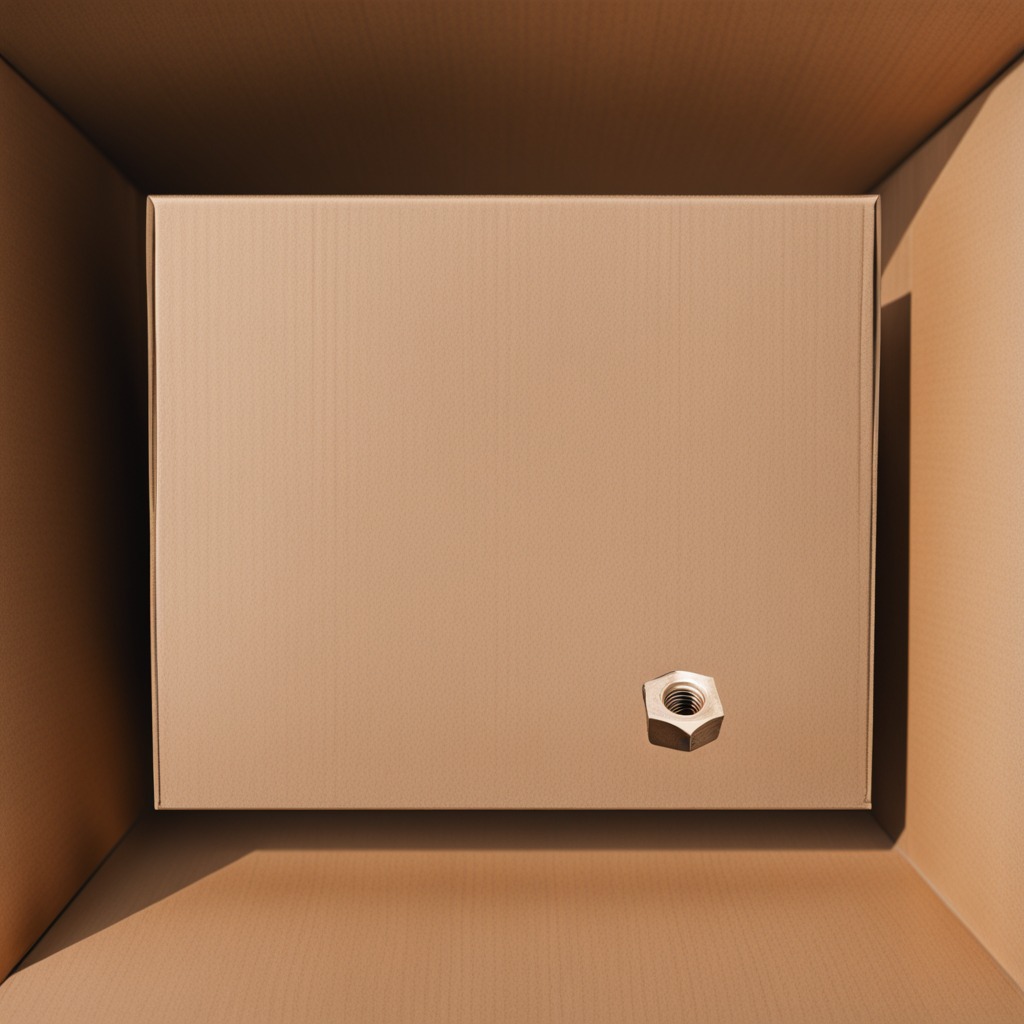
A metal nut is lying on the cardboard box surface.